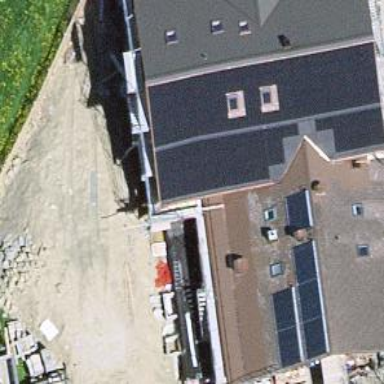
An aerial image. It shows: Restaurant in building.